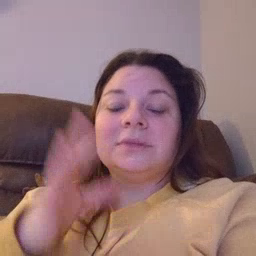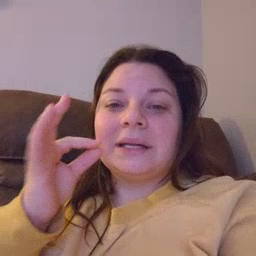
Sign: kitty